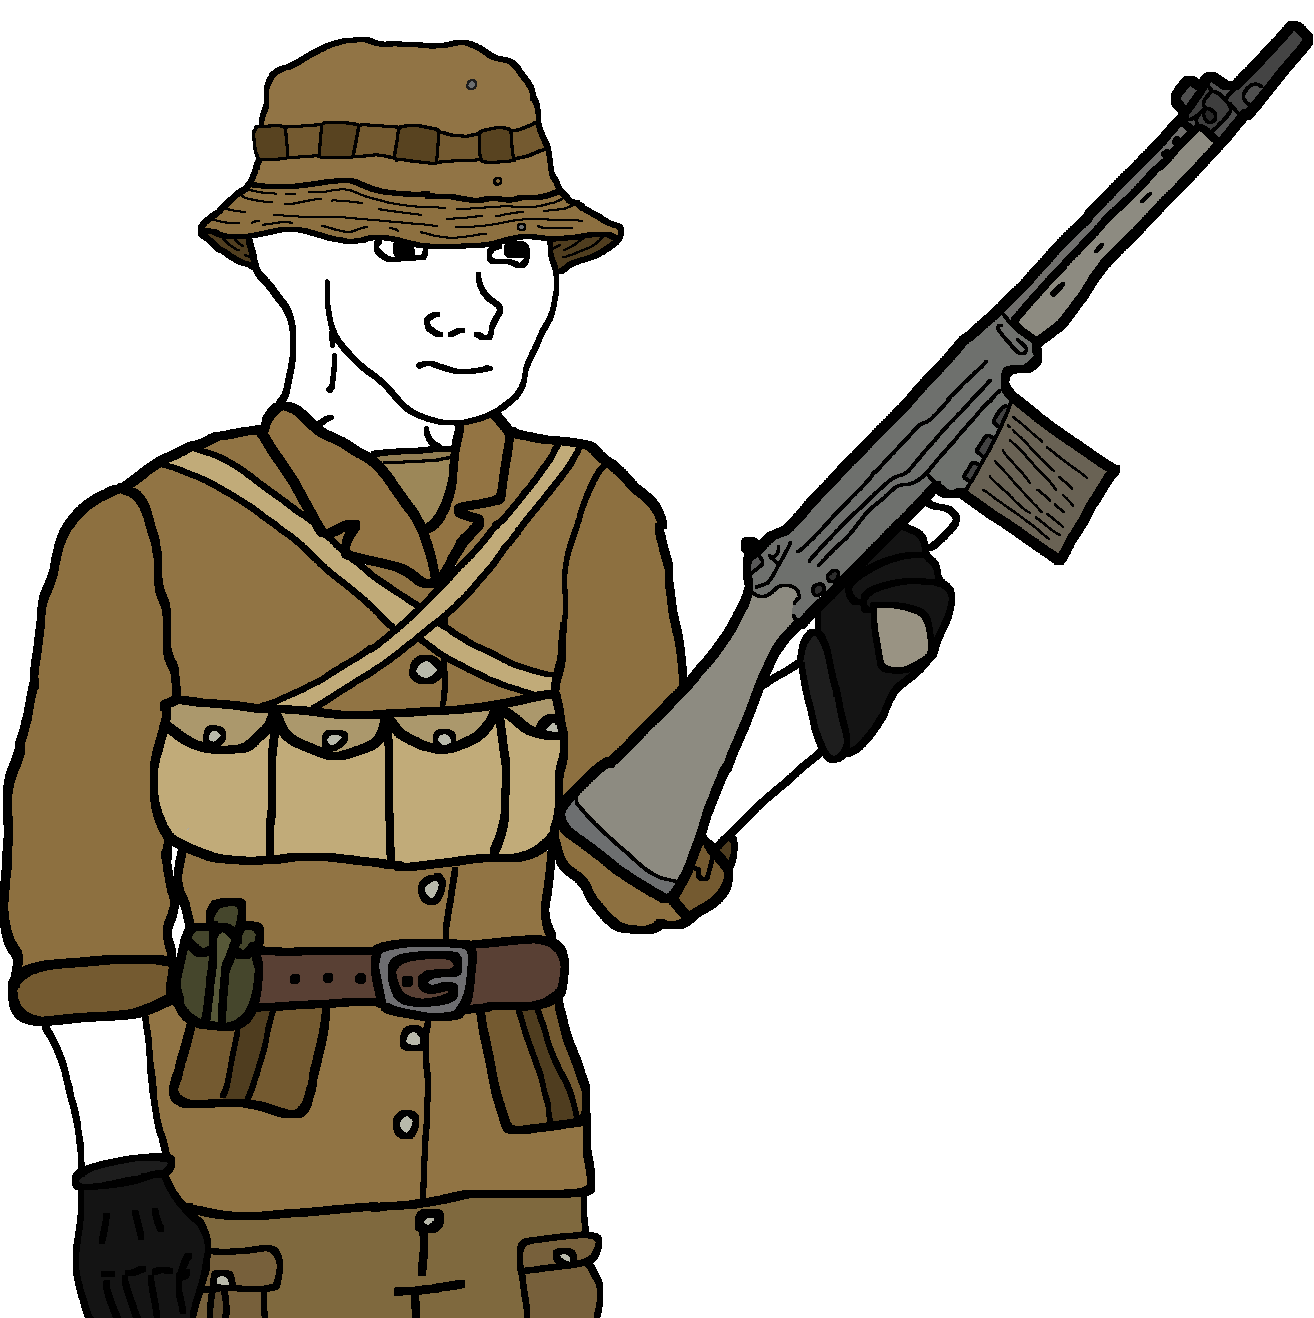
Label: 5_Doomer